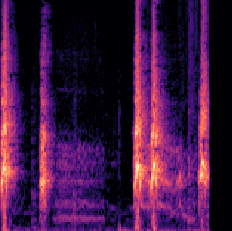
Sound class: Dog